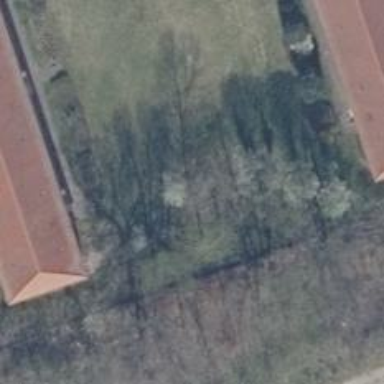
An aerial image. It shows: Single tag "natural: tree."